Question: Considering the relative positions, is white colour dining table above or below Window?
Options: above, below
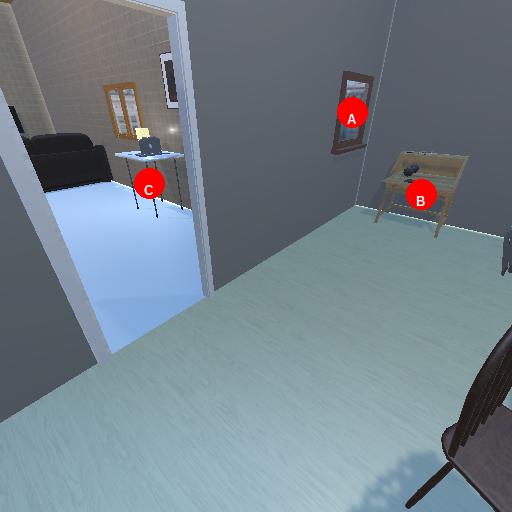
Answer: above